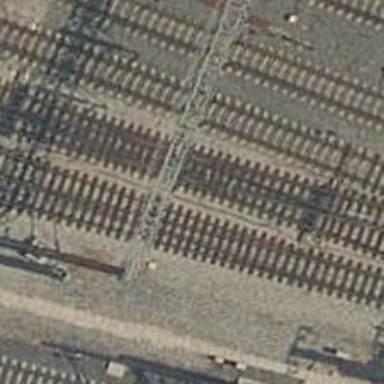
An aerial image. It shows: Railway track with contact lines for electrification.